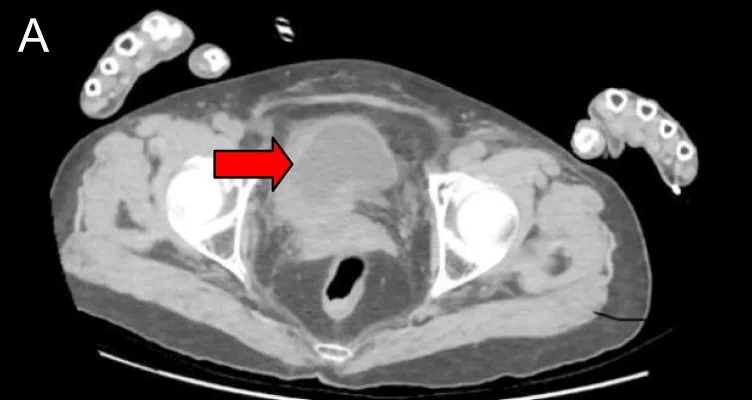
Imaging studies before treatment. CT showing thickening in the right lateral wall of the urinary bladder (cross-sectional) (A).
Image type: radiology (ct)